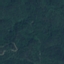
Land use / land cover: Forest